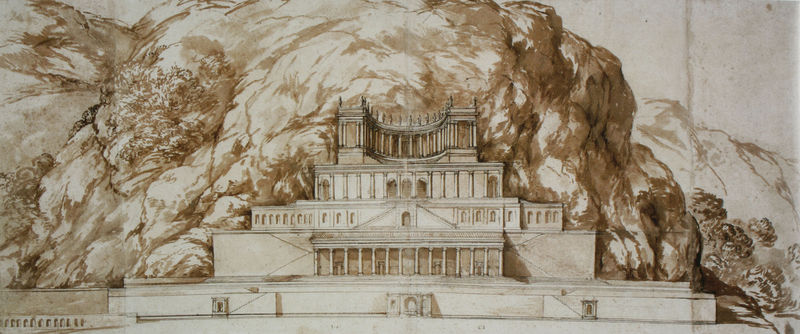
Titel: Rekonstruktion des Heiligtums der Fortuna
Künstler: Pietro da Cortona
Standort: Berlin
Institution: Kupferstichkabinett
Schlagwörter: berg, dunkel, feder, felsen, gestein, gott, himmel, schatten, wasser, weiß, wolken, aquarell, bäume, dreieck, fluss, landschaft, menschen, ocker, äste, braun, fenster, grau, hell, hintergrund, licht, pfeiler, schwarz, skizze, straße, säule, säulen, tür, zeichnung, anlage, dach, gebäude, haus, park, schloss, weg, wolke, zaun, beige, wand, architektur, sockel, stein, steine, bach, natur, zweige, brücke, büsche, kirche, rauch, reich, adel, klassizismus, bühne, theater, kreis, rund, garten, klar, bogen, fassade, italien, pflaster, berge, fels, gebirge, gipfel, giebel, mauer, formen, grafik, graphik, monochrom, geröll, massiv, platz, pilaster, sepia, figuren, erhaben, treppe, treppen, untergang, könig, streng, gerade, aufgang, geländer, stufe, stufen, podest, monumental, hoch, tor, arena, galerie, halle, straßen, bögen, wände, hitler, symetrie, eingang, gang, laviert, nische, treppenstufen, tusche, kolonnen, umgang, antike, buch, fuss, höhe, rechteck, religion, palast, stockwerk, balustrade, denkmal, festung, mauerwerk, form, groß, kuppe, seite, staub, bleistift, entwurf, pinsel, architrav, arkaden, kapitelle, rom, halbkreis, halbrund, fries, gemäuer, portal, tore, geometrisch, sims, öffnung, gesims, skulpturen, felsne, statuen, mauern, simse, antik, götter, rundbögen, griechenland, freitreppe, treppenstufe, auffahrt, einfahrt, etagen, geschosse, plan, tempel, abstufung, konkav, pyramide, klassik, dreiecke, stockwerke, rötel, geometrie, quadrat, bau, lavierung, römisch, grabmal, mamor, geschoss, monument, ägypten, akropolis, schinkel, säulenhalle, tempelanlage, ebenen, bauwerk, lisenen, bauplastik, öffnungen, etage, kollonade, attika, gouache, gänge, säulenordnung, lisene, gesimse, bogenfenster, revolutionsarchitektur, architecture, esquisse, dessin, boullée, utopie, baluster, aristokratie, pompös, mächtig, luxor, rocher, colonnade, sublim, rhodos, temple, etude, staubwolke, erdrückend, atelier piere de cortone, bergfuss, seitentreppen, socker, stufenform, tal der könige, dräuend, karnak tempel, tahl der könige